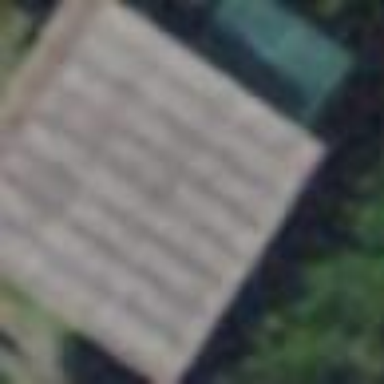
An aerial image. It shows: Shed building.